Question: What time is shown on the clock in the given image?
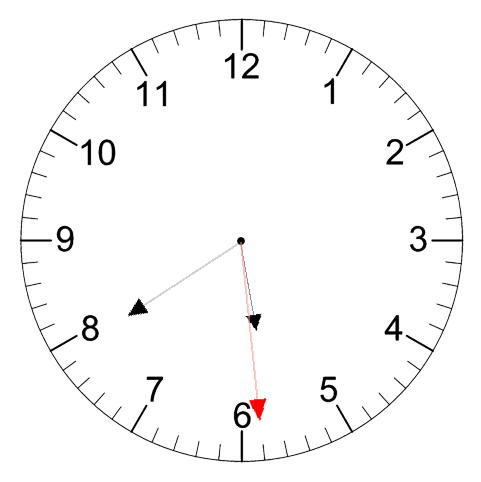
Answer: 05:39:29